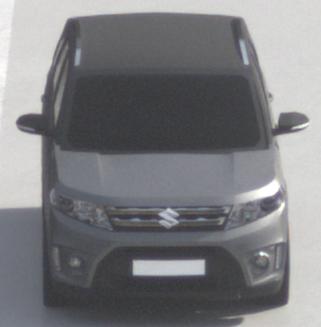
Make: Suzuki
Model: Vitara 1.6
Detailed model: Vitara (LY)
Model produced from: 2015/04
Model produced until: 2018/08
Doors: 5
Color: gray
Road condition: wet road
Daytime: morning or afternoon
Contrast: medium contrast